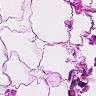
Metastatic tissue present: no